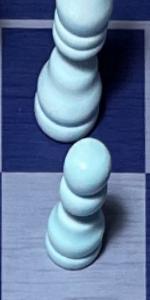
Label: Pawn_White